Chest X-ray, PA view. Patient: 54 years old, sex F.
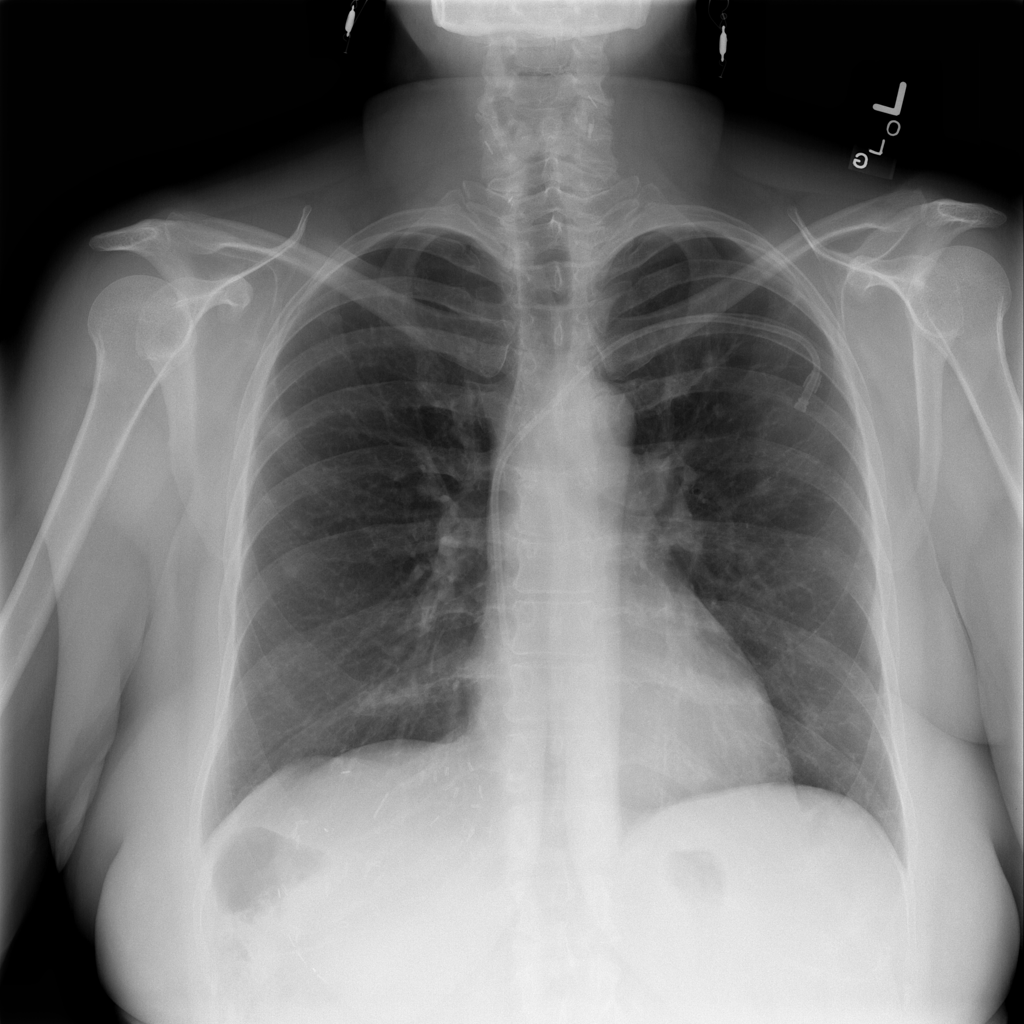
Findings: No Finding